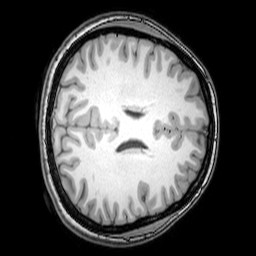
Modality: T1w
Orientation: axial
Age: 25
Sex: female
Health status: healthy
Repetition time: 0.081 s
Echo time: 0.037 s